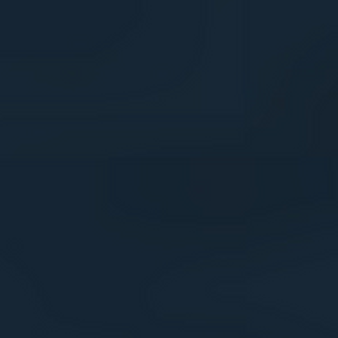
Label: other